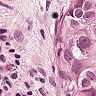
Metastatic tissue present: yes